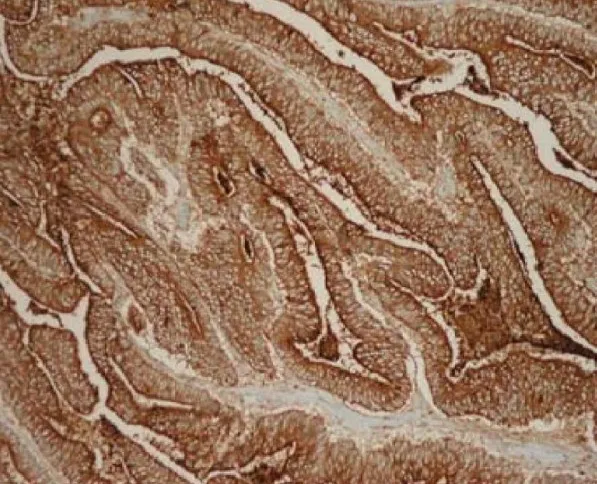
Demonstrates tumour tissue staining strongly positive for CK-20, magnification x 400.
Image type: pathology (immunostaining)